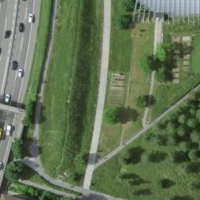
EUNIS habitat code: 57
Species observed at this site:
Medicago sativa
Fagopyrum esculentum